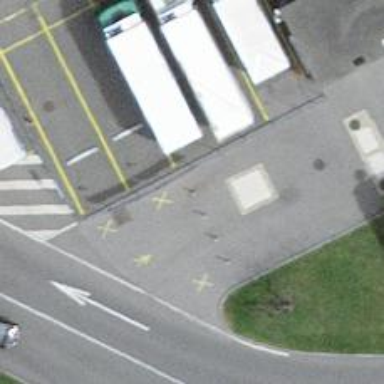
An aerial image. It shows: Bollard barrier.